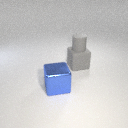
large blue metal cube in front of large gray rubber cube